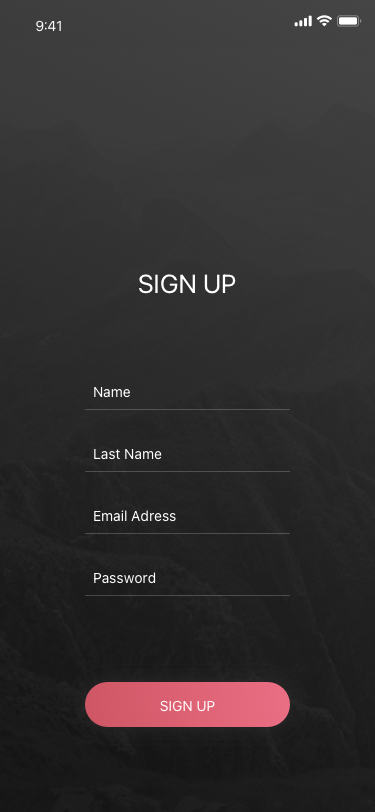
Text in this UI design:
SIGN UP
Password
Email Adress
Last Name
Name
SIGN UP